Interaction volume radius: 5 \u00c5
Interaction volume height: 30 \u00c5
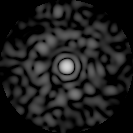
Disorder parameter: 0.8217